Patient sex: F
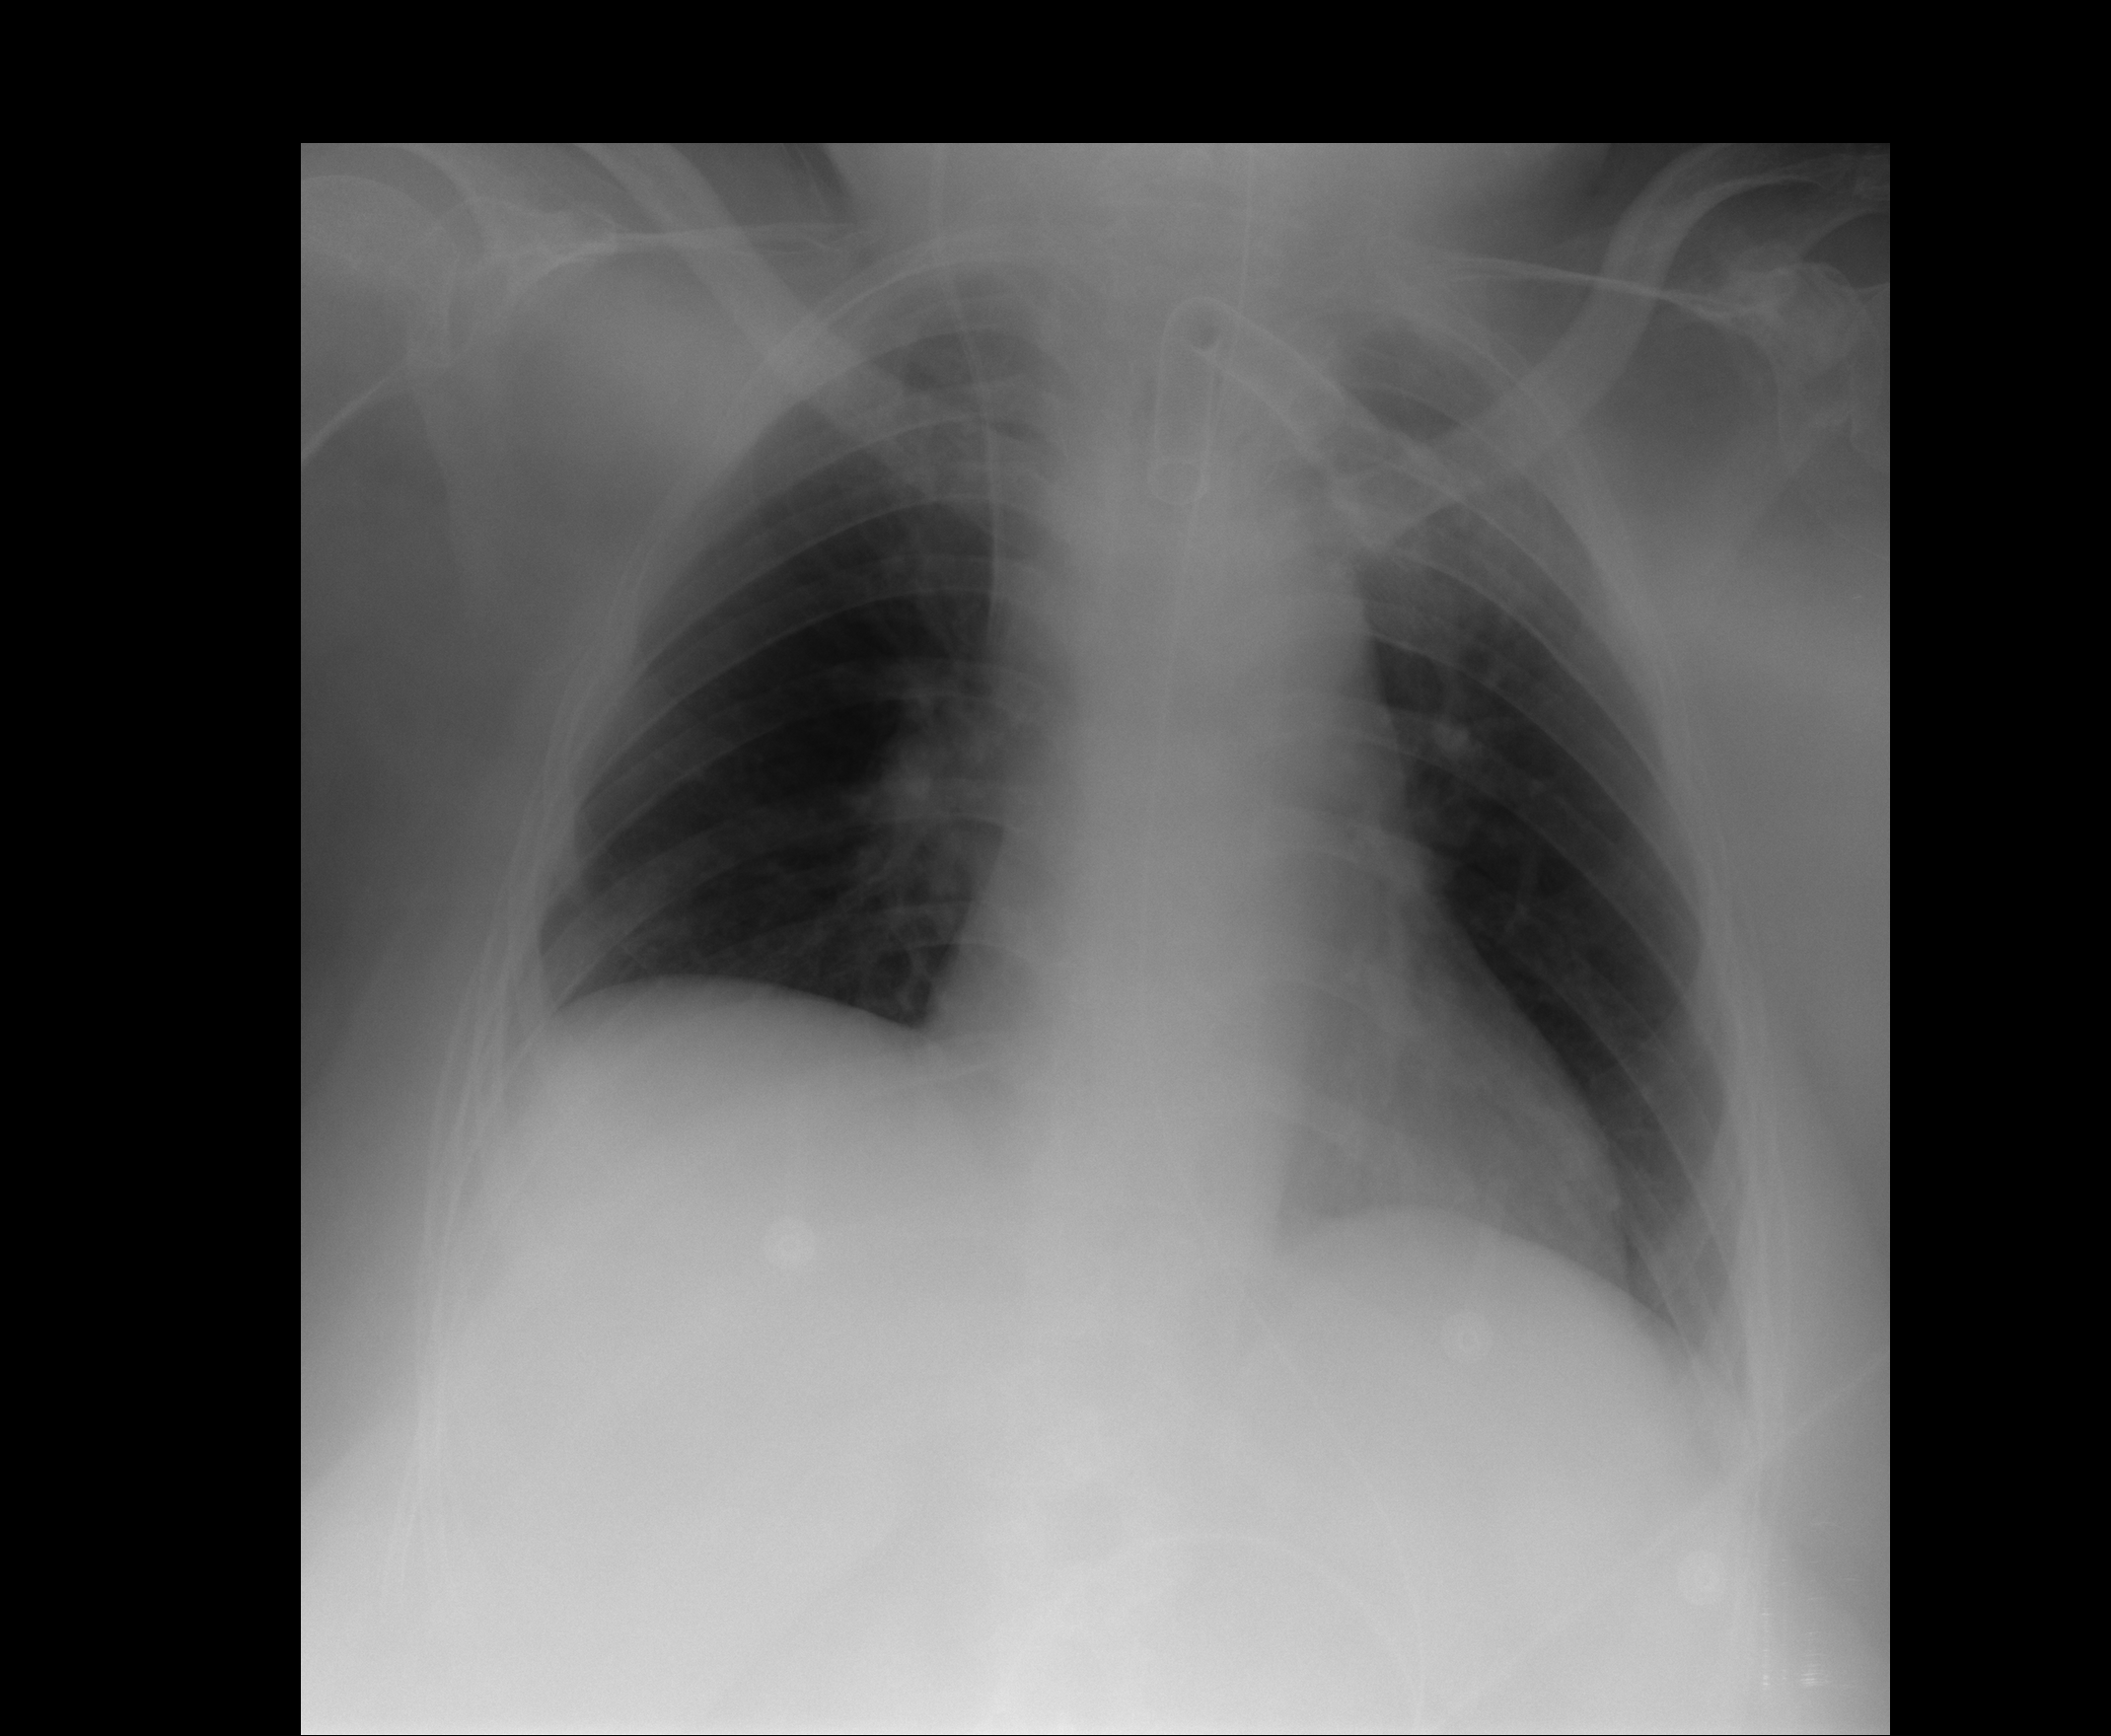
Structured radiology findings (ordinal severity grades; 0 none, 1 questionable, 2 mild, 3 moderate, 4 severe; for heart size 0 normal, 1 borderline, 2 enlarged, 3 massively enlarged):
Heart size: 0
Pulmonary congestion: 0
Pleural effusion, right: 0
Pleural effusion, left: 0
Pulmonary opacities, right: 0
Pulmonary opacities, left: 0
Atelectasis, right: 1
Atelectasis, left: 1